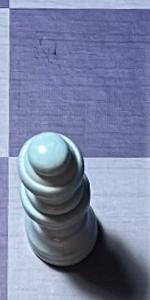
Label: Queen_White